Question: I have a jquery library which works on this form of data
'''
data = [{
label: 'IVR',
data: dIvr
}, {
label: 'Agents',
data: dAgents
}, {
label: 'Abandoned',
data: dAbandoned
}, {
label: 'Cancelled',
data: dCancelled
}];
'''
I need to use it so I build this function:
'''
$.getJSON('url',
{ fromDate: "01-01-2014", toDate: "09-04-2014" })
.done(function (result) {
var data = [];
$.each(result, function (index, value) {
var obj = {};
obj.label = value.Campaign;
if (value.Count == 0) {
obj.data = 0;
} else {
obj.data = value.SL / value.Count;
}
data.push(obj);
})
console.log(data)
'''
I print the data using the 'console.log' and the result is this:

are these two data formats the same? I am asking because I am getting exceptions from the library. I don't get these exceptions when I make the data manualy, but when I used the above function, I got the exception
### for who needs the exception
it is 'Cannot read property '0' of undefined' in the 'jquery.flot.orderBars.js' like 79
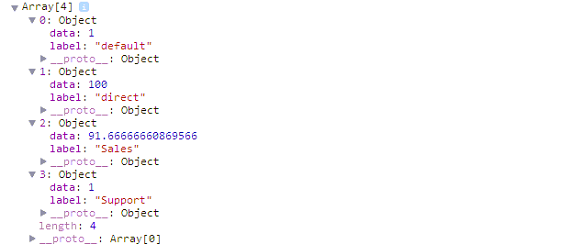
Answer: Given the exception
'''
Cannot read property '0' of undefined in the jquery.flot.orderBars.js line 79
'''
and the line the exception happened on
'''
minMaxValues[0] =series[i].data[0][AxeIdx];
'''
'series[i]' is undefined, or 'data[0]' is undefined. Most likely 'data[0]' is undefined since 'data' in the array of objects you are passing contains numbers instead of arrays.